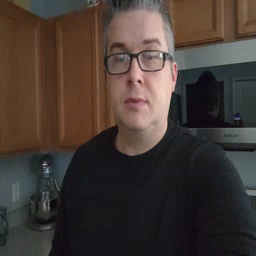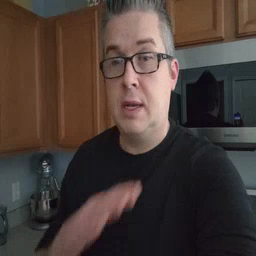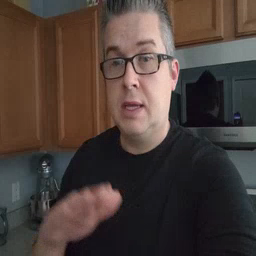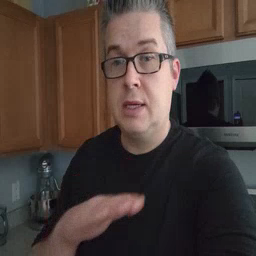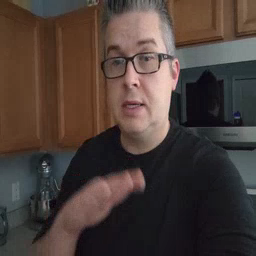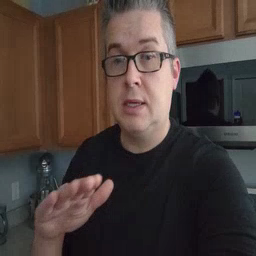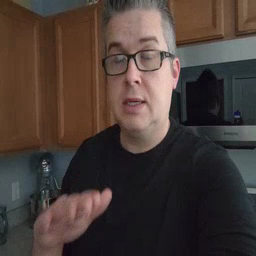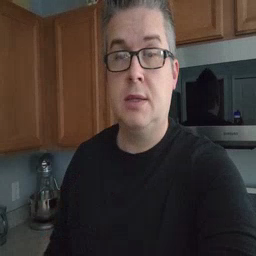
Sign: clean